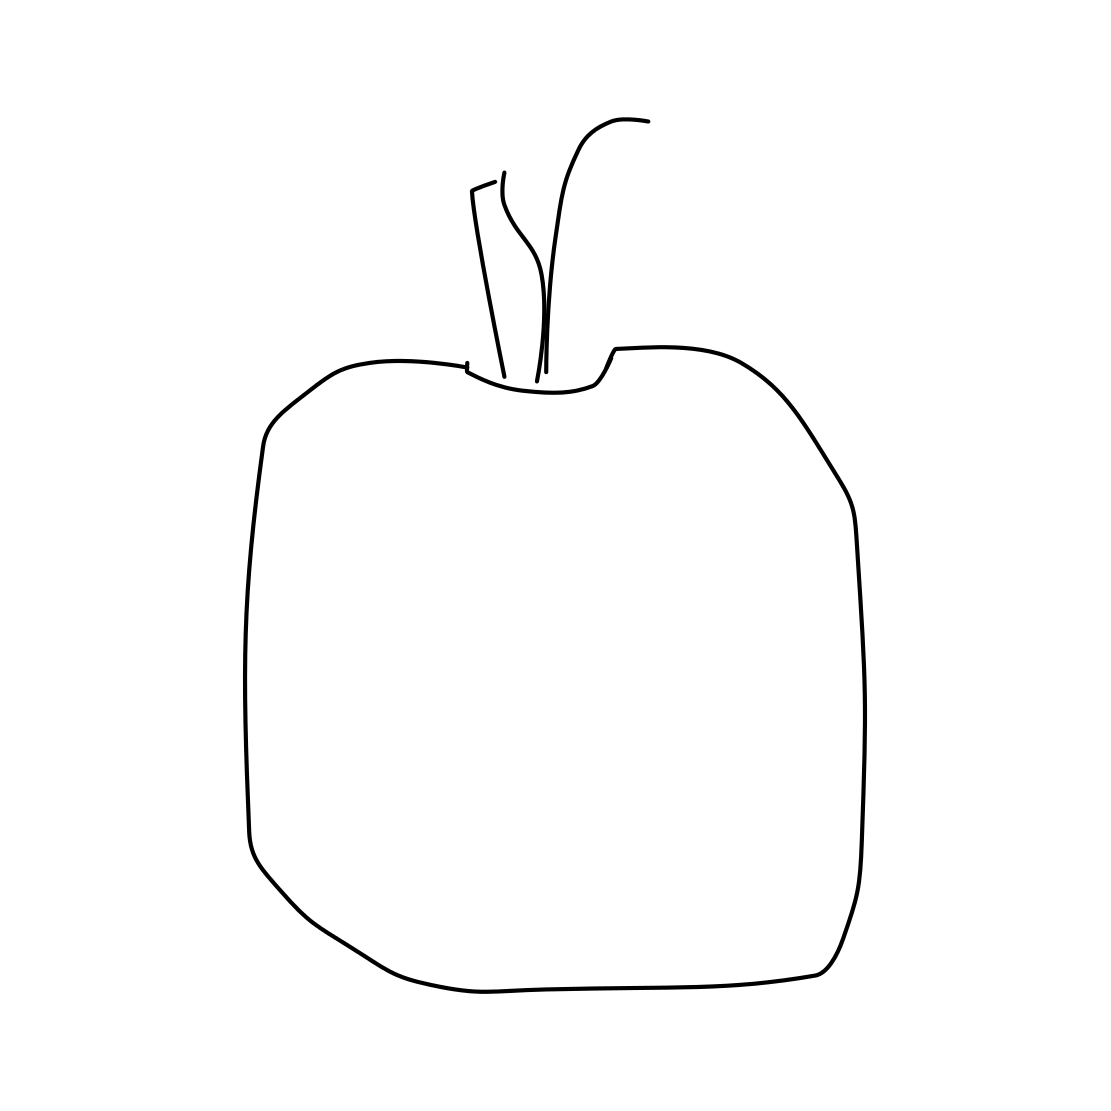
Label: apple